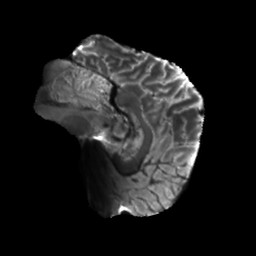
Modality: T2w
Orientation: sagittal
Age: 30
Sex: male
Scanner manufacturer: siemens
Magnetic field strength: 6.98 T
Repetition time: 7.776 s
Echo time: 0.076 s